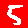
Digit: 5